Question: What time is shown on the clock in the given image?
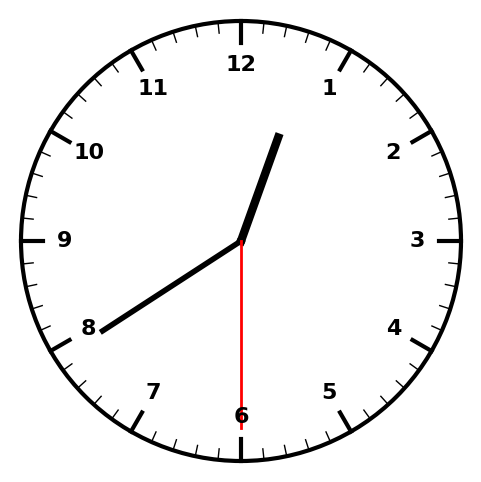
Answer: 12:39:30